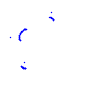
Particle: proton